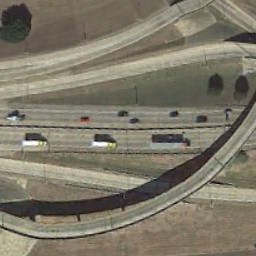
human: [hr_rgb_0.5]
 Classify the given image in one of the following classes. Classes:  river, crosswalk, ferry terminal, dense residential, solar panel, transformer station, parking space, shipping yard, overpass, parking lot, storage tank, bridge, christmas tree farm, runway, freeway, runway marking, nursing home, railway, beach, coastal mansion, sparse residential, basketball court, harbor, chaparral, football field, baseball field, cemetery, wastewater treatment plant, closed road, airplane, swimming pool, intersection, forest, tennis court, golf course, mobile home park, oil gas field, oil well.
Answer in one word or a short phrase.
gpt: overpass